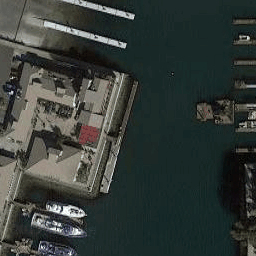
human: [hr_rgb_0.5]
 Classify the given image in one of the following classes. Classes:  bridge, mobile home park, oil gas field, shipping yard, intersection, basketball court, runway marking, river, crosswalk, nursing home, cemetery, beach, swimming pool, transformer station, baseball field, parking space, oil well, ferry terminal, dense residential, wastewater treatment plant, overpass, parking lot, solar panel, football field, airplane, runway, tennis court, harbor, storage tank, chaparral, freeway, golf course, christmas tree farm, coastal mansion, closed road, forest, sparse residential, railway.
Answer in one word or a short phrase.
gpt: ferry terminal